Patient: sex M, age 60
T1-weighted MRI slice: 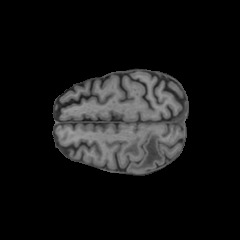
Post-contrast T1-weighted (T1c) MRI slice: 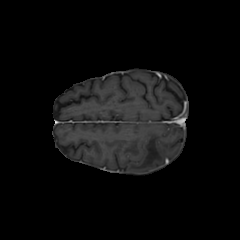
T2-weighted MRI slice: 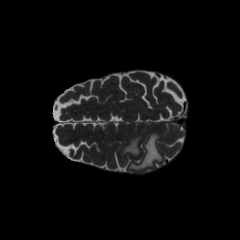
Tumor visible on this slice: yes
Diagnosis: Glioblastoma, IDH-wildtype
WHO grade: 4